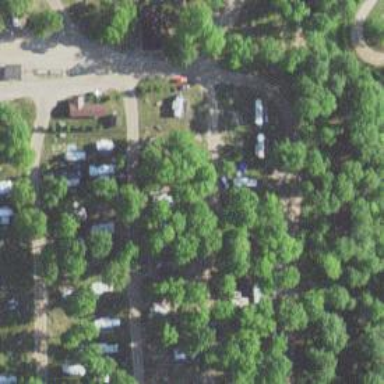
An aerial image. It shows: Campsite for tourism.